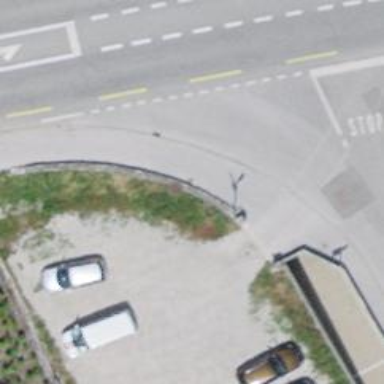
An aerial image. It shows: Asphalt sidewalk along the footway.